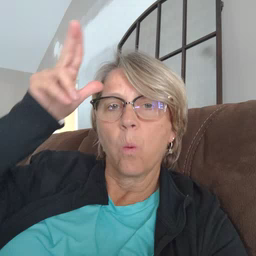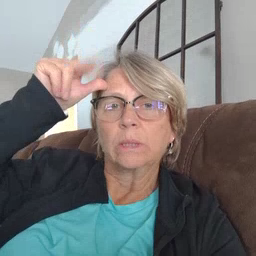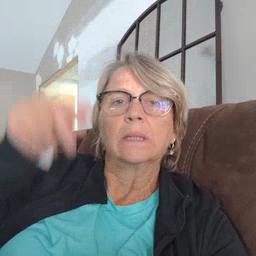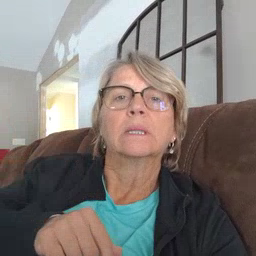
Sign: horse